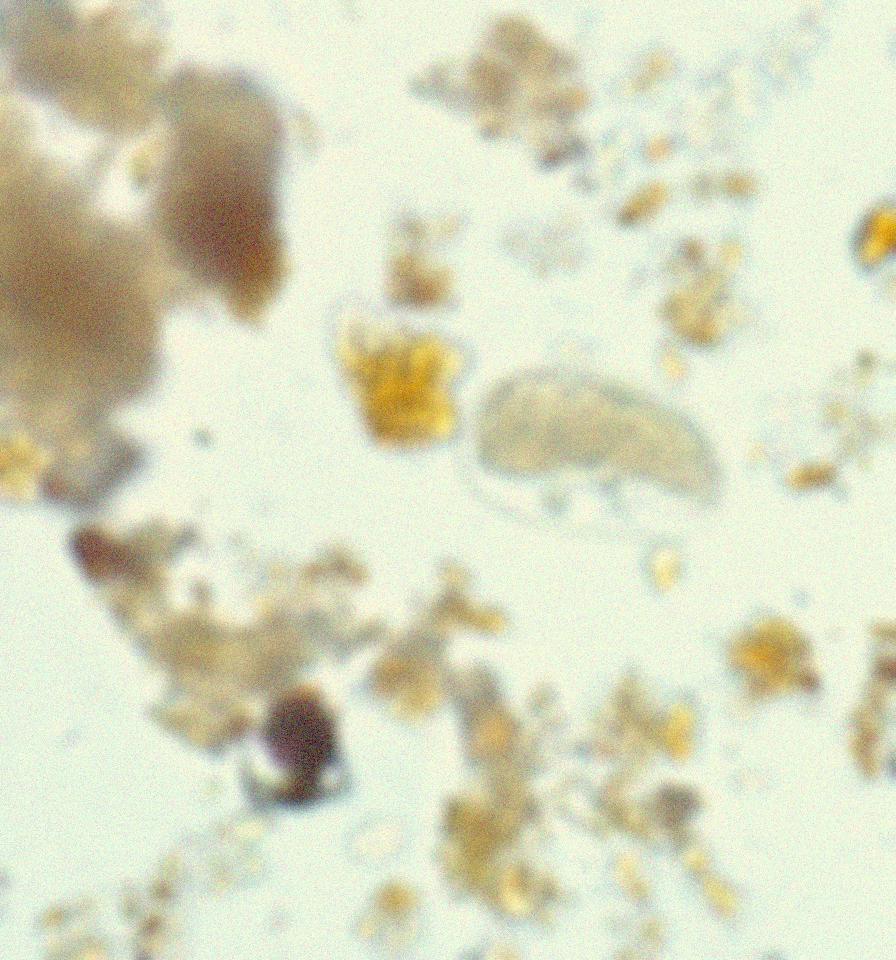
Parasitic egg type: Hookworm egg